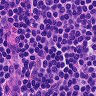
Metastatic tissue present: no